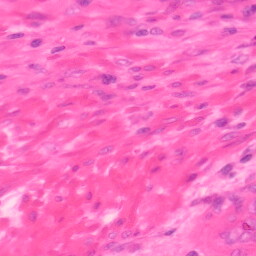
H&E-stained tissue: Colon